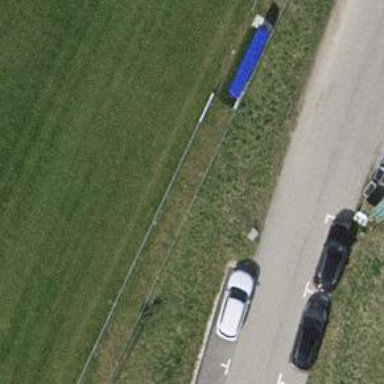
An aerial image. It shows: Block barrier.